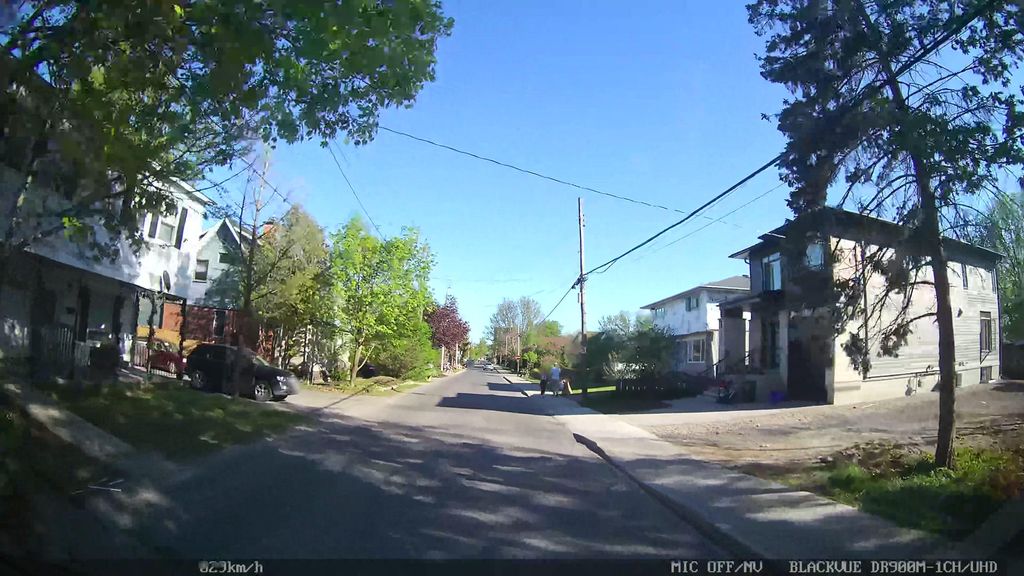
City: ottawa-gatineau